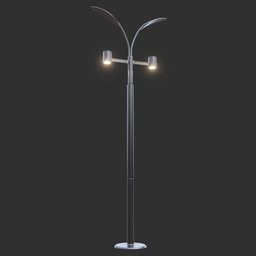
Label: lighting